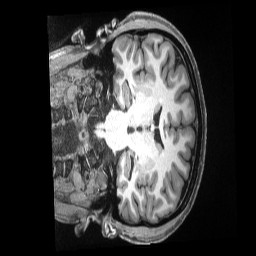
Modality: T1w
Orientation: coronal
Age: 24
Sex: female
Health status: ill
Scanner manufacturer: siemens
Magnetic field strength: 3 T
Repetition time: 2.5 s
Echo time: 0.00181 s